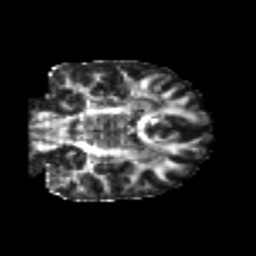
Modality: FA
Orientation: coronal
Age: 21
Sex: male
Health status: healthy
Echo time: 0.074 s